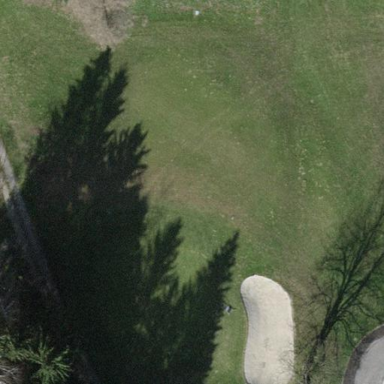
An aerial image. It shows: Green golf area with grass land use.